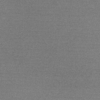
Label: dusty